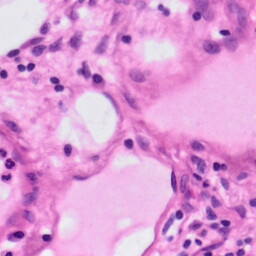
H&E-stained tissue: Pancreatic